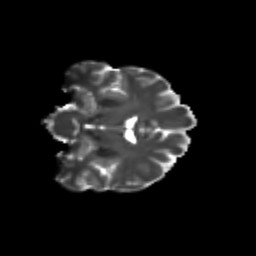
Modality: T2w
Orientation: coronal
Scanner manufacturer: siemens
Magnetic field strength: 3 T
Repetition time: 9.2 s
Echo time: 0.084 s